Aerial crown-view tile of a tropical tree (Barro Colorado Island, Panama), acquired 20240813:
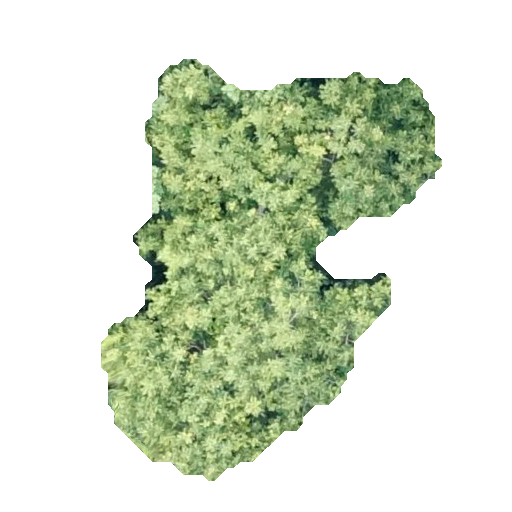
Species: Spondias mombin
GBIF accepted scientific name: Spondias mombin
Crown area: 134.694 m²